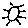
Label: sun